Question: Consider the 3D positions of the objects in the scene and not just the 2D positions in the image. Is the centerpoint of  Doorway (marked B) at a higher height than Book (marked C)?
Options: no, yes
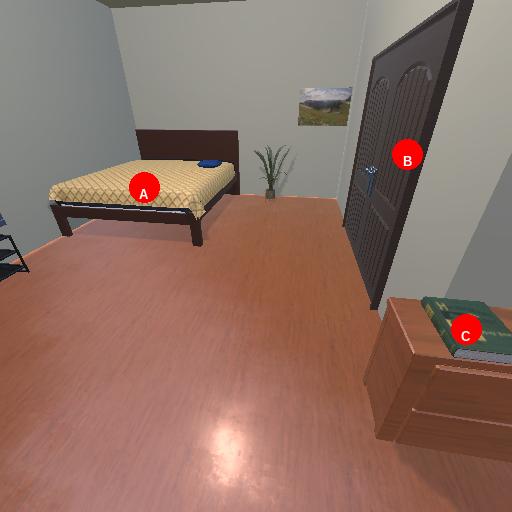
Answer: no